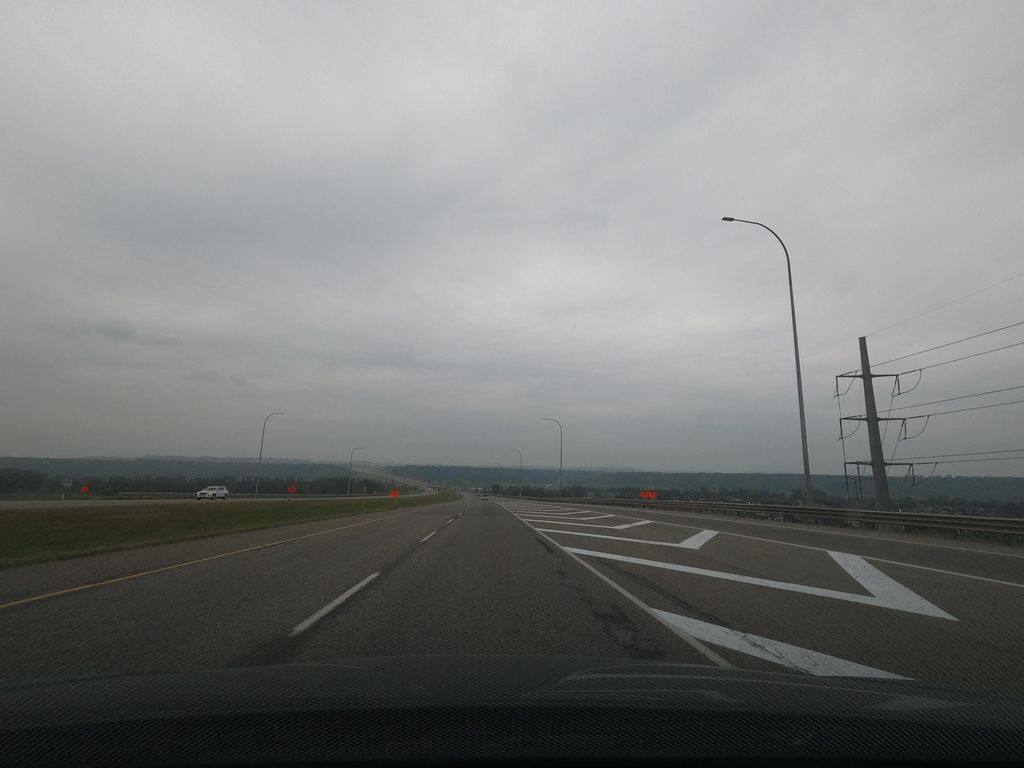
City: calgary